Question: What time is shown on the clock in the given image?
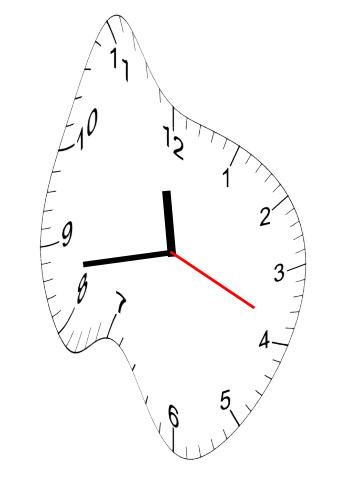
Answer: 11:43:19